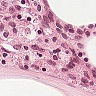
Metastatic tissue present: no